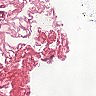
Metastatic tissue present: no